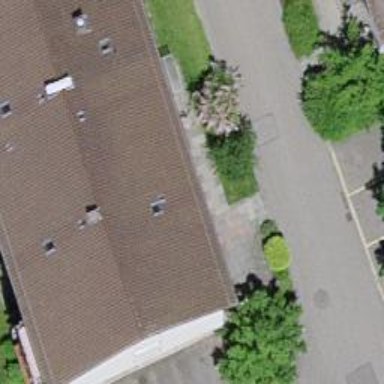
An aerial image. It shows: Gabled roof adorns the apartments building.